Question: I followed this example <URL>.
then customized this graph as given in this
My JSON data is:
'''
{"test": [
{"date":"1/5/2014","allocated":"14.14","unallocated":"7.14"},
{"date":"1/6/2014","allocated":"10.38","unallocated":"1.14"},
{"date":"1/7/2014","allocated":"1.43","unallocated":"3.14"},
{"date":"1/8/2014","allocated":"12","unallocated":"6.14"},
{"date":"1/9/2014","allocated":"13.34","unallocated":"4.44"},
{"date":"1/10/2014","allocated":"6.34","unallocated":"1.14"},
{"date":"1/11/2014","allocated":"8.34","unallocated":"2.14"},
{"date":"1/12/2014","allocated":"6.88","unallocated":"4.14"},
{"date":"1/13/2014","allocated":"23.34","unallocated":"2.14"},
{"date":"1/14/2014","allocated":"3.34","unallocated":"0.14"}
]}
'''
and Index.html code is:
'''
<!DOCTYPE html>
<html>
<head>
<title>Bar Graph</title>
<script type="text/javascript" src="http://mbostock.github.com/d3/d3.js?1.29.1"></script>
<script type="text/javascript" src="http://mbostock.github.com/d3/d3.layout.js?1.29.1"></script>
<script type="text/javascript" src="http://mbostock.github.com/d3/d3.time.js?1.29.1"></script>
<script type="text/javascript" src="http://mbostock.github.com/d3/d3.csv.js?1.29.1"></script>
svg {
width: 550px;
height: 500px;
border: solid 1px #ccc;
font: 10px sans-serif;
shape-rendering: crispEdges;
}
</style>
</head>
<body>
<script type="text/javascript">
var w = 550,
h = 500,
p = [20, 30, 30, 20],
x = d3.scale.ordinal().rangeRoundBands([0, w - p[1] - p[3]]),
y = d3.scale.linear().range([0, h - p[0] - p[2]]),
z = d3.scale.ordinal().range(["lightpink", "lightblue"]),
parse = d3.time.format("%m/%d/%Y").parse,
format = d3.time.format("%a");
var svg = d3.select("body").append("svg:svg")
.attr("width", w)
.attr("height", h)
.append("svg:g")
.attr("transform", "translate(" + p[3] + "," + (h - p[2]) + ")");
var t
d3.json("test.json", function(test) {
// Transpose the data into layers by cause.
var causes = d3.layout.stack()(["allocated", "unallocated"].map(function(cause) {
return test.test.map(function(d) {
// var temp = _.each(test, function(record){
date = parse(d.date);
array = [date]
// console.log(array)
var week = d3.time.format("%U");
var nest = d3.nest()
.key(function(d) { return week(new Date(array)); })
.entries(array);
// console.log(nest)
disp = [nest]
console.log(nest)
return {x: array[0], y: +d[cause]};
});
}));
// Compute the x-domain (by date) and y-domain (by top).
x.domain(causes[0].map(function(d) { return d.x; }));
y.domain([0, d3.max(causes[causes.length - 1], function(d) { return d.y0 + d.y; })]);
// Add a group for each cause.
var cause = svg.selectAll("g.cause")
.data(causes)
.enter().append("svg:g")
.attr("class", "cause")
.style("fill", function(d, i) { return z(i); })
.style("stroke", function(d, i) { return d3.rgb(z(i)).darker(); });
// Add a rect for each date.
var rect = cause.selectAll("rect")
.data(Object)
.enter().append("svg:rect")
.attr("x", function(d) { return x(d.x); })
.attr("y", function(d) { return -y(d.y0) - y(d.y); })
.attr("height", function(d) { return y(d.y); })
.attr("width", x.rangeBand());
// Add a label per date.
var label = svg.selectAll("text")
.data(x.domain())
.enter().append("svg:text")
.attr("x", function(d) { return x(d) + x.rangeBand() / 2; })
.attr("y", 6)
.attr("text-anchor", "middle")
.attr("dy", ".71em")
.text(format);
// Add y-axis rules.
var rule = svg.selectAll("g.rule")
.data(y.ticks(5))
.enter().append("svg:g")
.attr("class", "rule")
.attr("transform", function(d) { return "translate(0," + -y(d) + ")"; });
rule.append("svg:line")
.attr("x2", w - p[1] - p[3])
.style("stroke", function(d) { return d ? "#fff" : "#000"; })
.style("stroke-opacity", function(d) { return d ? .7 : null; });
rule.append("svg:text")
.attr("x", w - p[1] - p[3] + 6)
.attr("dy", ".35em")
.text(d3.format(",d"));
});
</script>
<tr>
<!-- <td>Previous</td> -->
<td>Next</td>
</tr>
</body>
</html>
'''
Now on the X-axis thi code is showing all the rows in given JSON data.
My need is i wanted to display only data of only single week at a time. Means i have numbers of rows in JSON and I managed to nesting of days into a week.
Please help me to customize X-axis with given code now. I am trying to call values of Nested array on X axis, but it is not giving proper output.
thanks in advance
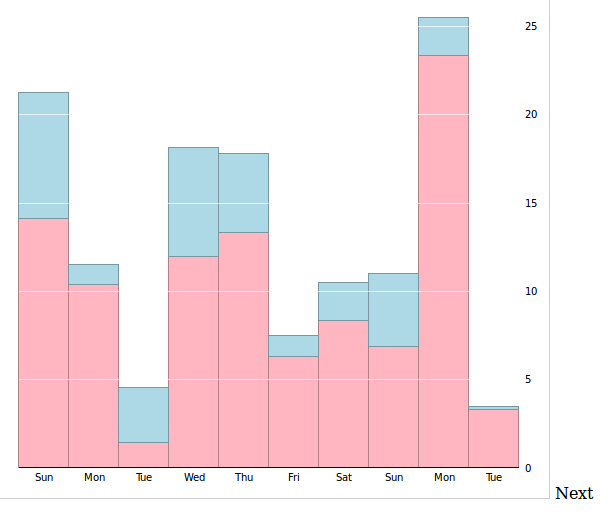
Answer: For That you need to do groupBy to your data.
You can try this simple method to implement:
'''
var groupedByWeek = _.groupBy(data, function(item) {
var dateMoment = moment(item.day,"DD/MM/YYYY");
return dateMoment.week();
'''
It will convert days into a week!